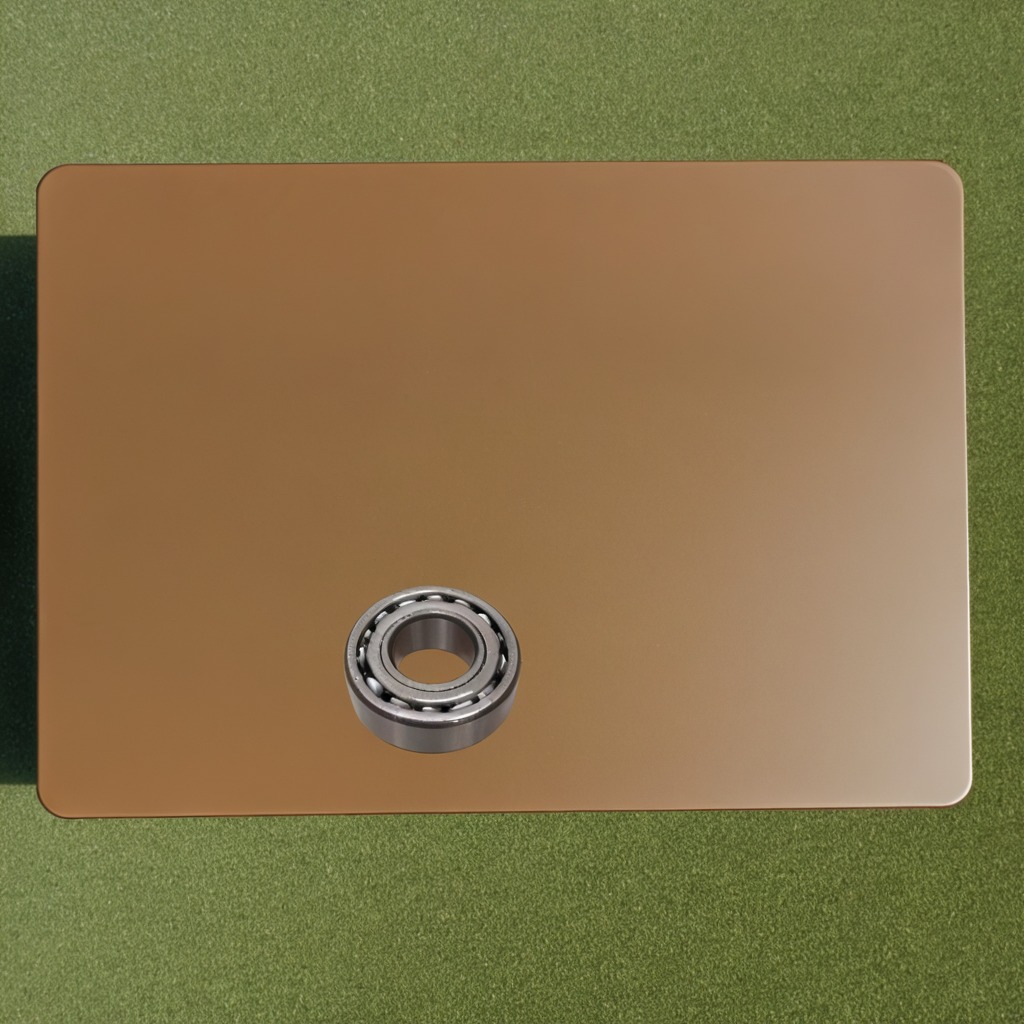
A metal ball bearing lies on a clean utility table in a temporary outdoor tool station afternoon light present textured surface